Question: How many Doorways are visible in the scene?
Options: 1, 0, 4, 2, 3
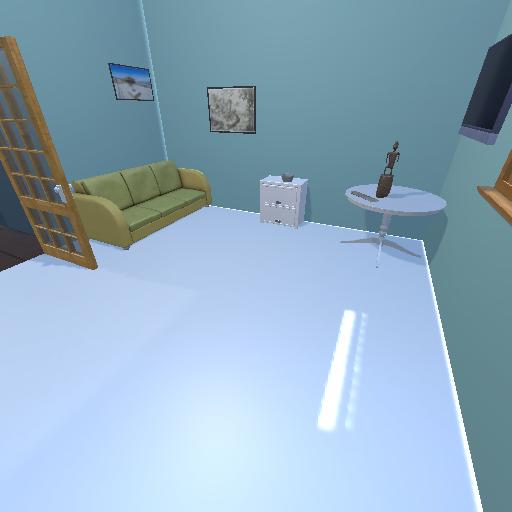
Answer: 1